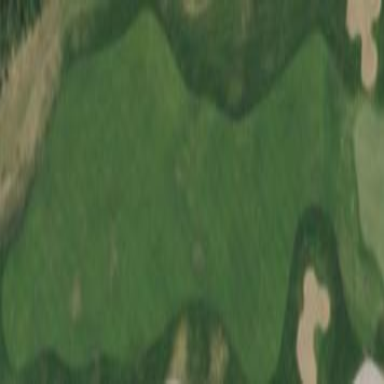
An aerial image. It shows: Grassy area designated as golf fairway.